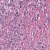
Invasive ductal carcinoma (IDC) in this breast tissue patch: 1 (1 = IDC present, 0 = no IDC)